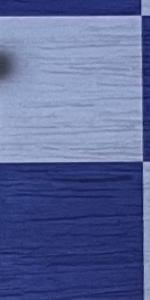
Label: Empty